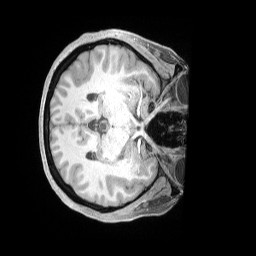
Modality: T1w
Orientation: axial
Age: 38
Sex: female
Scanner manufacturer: siemens
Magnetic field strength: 3 T
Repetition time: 2 s
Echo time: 0.00211 s